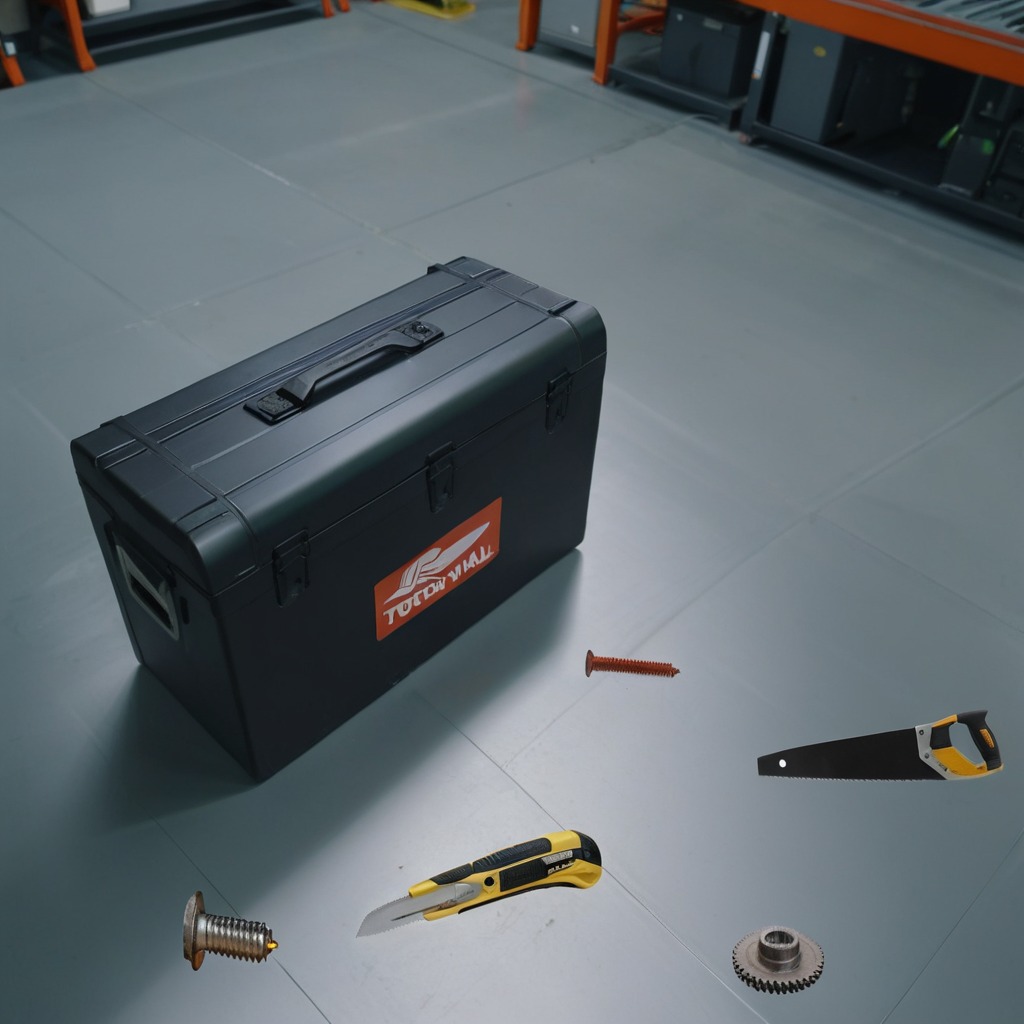
A gear with teeth, a utility knife, a metal machine screw, an iron nail, and a handheld metal saw are lying on the toolbox surface.